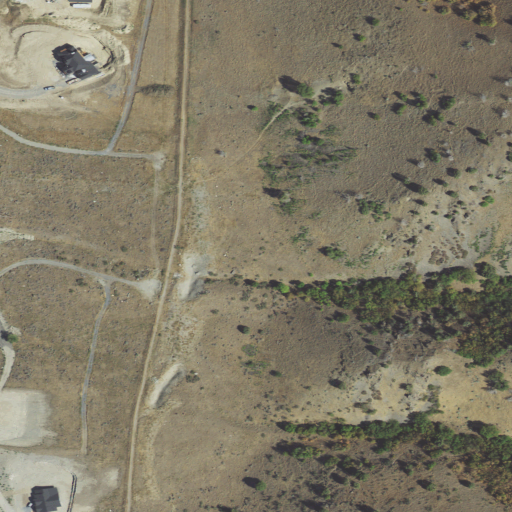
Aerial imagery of valley in Utah named Dry Pole Hollow containing shrub, open development, evergreen forest, pasture, low intensity development, and medium intensity development